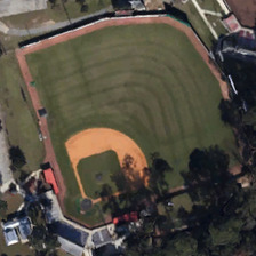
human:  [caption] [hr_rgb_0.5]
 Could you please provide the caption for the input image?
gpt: There are several neat marks on the baseball field.

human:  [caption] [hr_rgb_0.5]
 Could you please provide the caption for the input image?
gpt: Some clean footprints on the baseball field.

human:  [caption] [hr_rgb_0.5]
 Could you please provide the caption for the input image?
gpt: The red track separates the baseball field from the gray house.

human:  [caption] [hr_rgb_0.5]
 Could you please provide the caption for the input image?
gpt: The red track separates the baseball field from the gray house.

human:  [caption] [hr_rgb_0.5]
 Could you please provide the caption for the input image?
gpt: The red track separates the baseball field from the gray house.